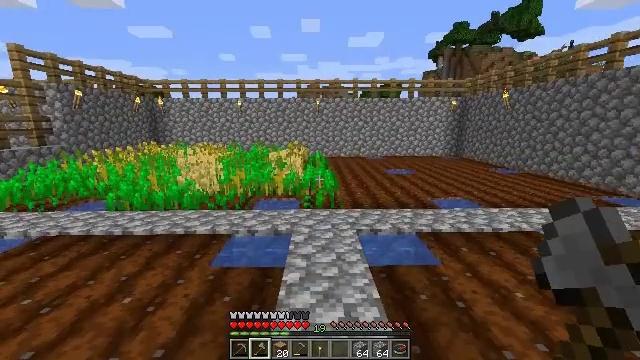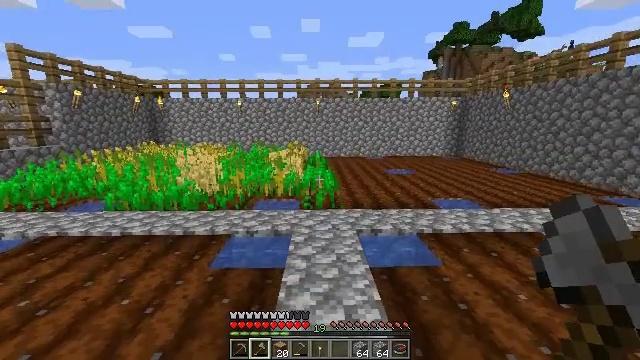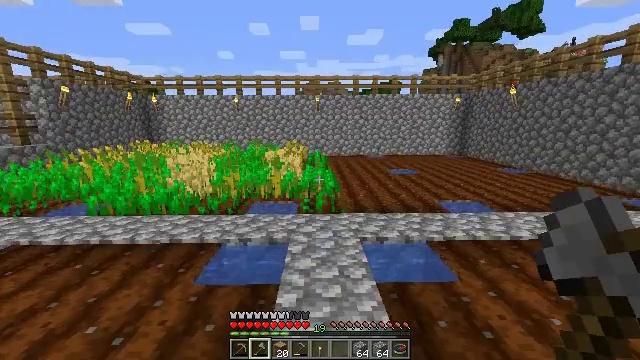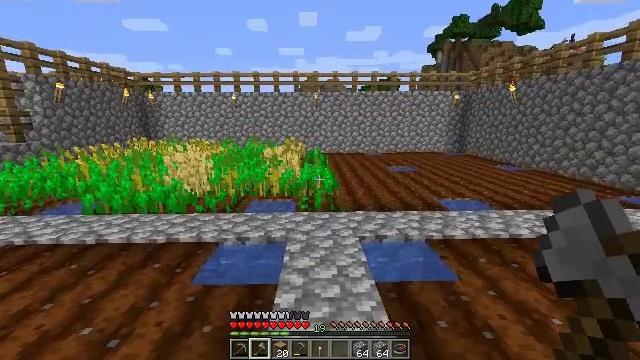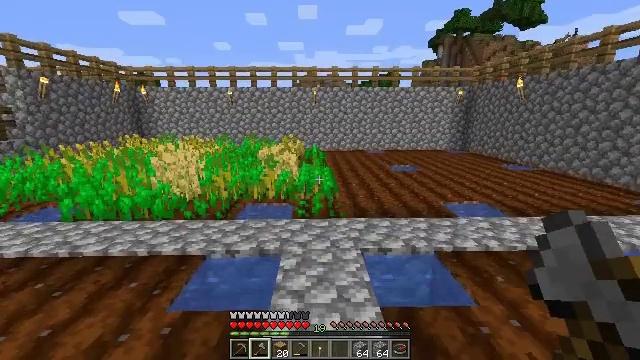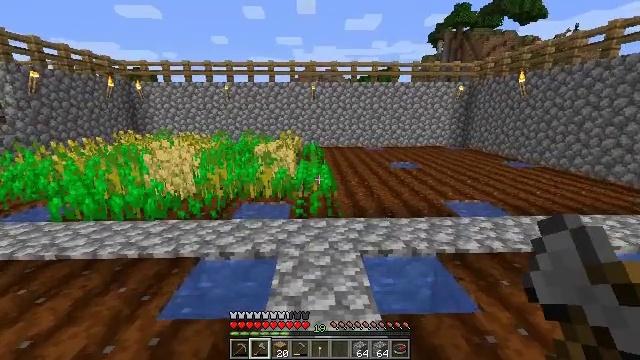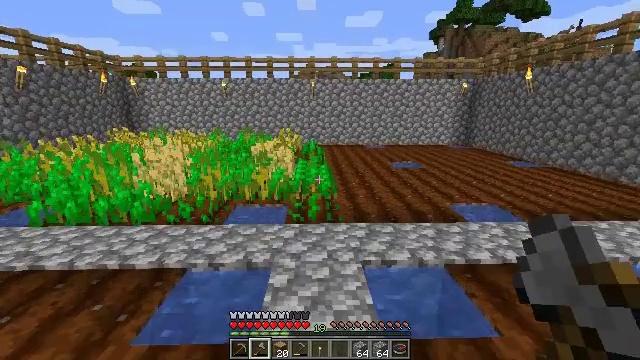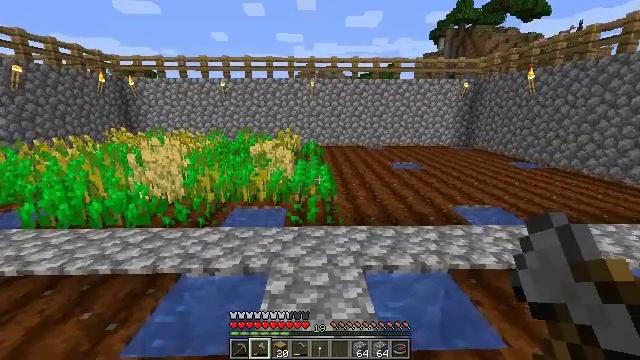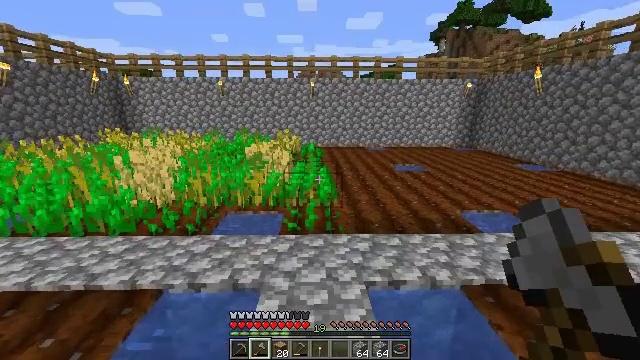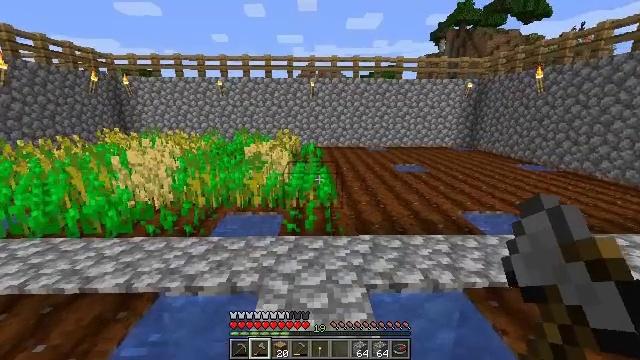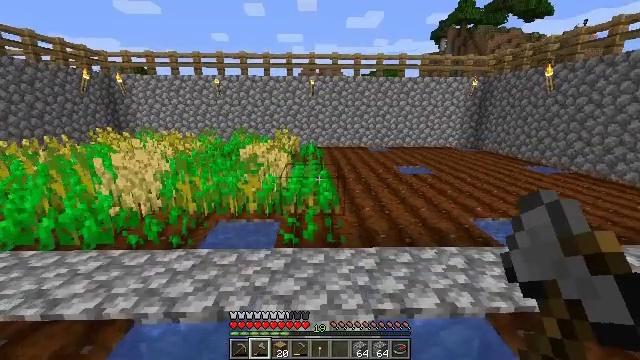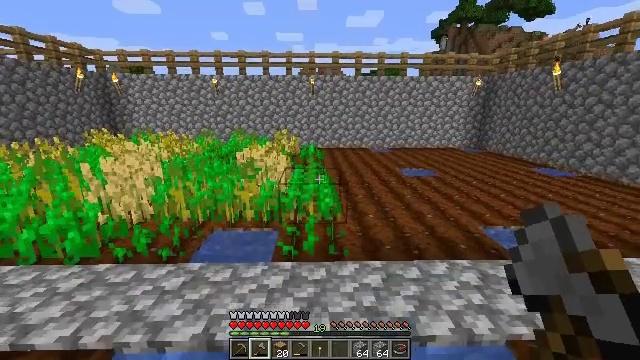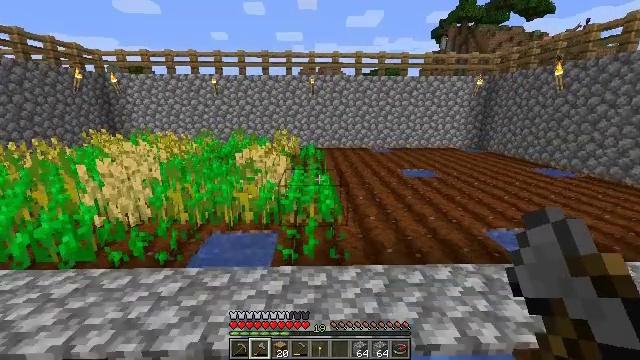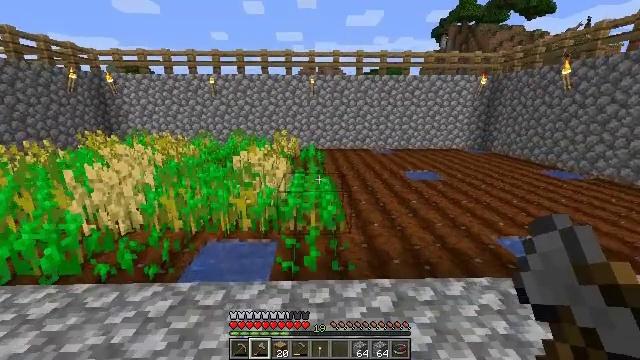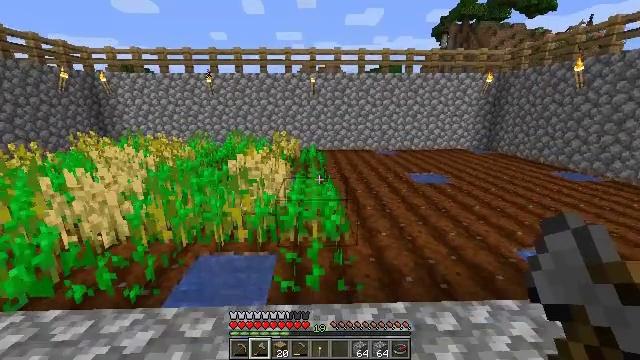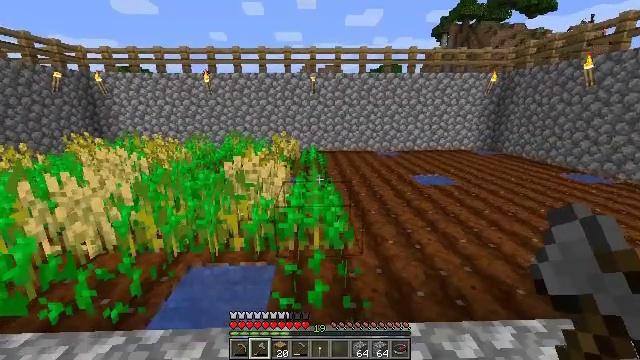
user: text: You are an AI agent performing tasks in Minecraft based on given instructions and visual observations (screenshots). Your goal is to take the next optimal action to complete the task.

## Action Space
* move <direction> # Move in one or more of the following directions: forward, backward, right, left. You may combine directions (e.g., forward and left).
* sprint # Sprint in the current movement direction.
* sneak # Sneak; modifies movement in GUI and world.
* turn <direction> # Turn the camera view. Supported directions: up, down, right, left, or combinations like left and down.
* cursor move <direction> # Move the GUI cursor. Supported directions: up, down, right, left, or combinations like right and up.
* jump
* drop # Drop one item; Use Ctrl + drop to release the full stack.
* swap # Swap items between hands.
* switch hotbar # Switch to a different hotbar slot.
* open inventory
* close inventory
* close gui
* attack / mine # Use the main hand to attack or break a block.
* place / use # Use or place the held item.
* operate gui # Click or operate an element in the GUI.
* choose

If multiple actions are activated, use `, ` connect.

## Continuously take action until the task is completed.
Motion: motion action
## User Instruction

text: Collect wheat crops.
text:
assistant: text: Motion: move forward
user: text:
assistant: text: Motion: move forward
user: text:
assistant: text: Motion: move forward
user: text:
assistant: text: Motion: move forward
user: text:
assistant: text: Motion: move forward
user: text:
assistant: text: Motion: move forward
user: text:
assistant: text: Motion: move forward
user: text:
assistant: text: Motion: move forward
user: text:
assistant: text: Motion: move forward
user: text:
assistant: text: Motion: move forward
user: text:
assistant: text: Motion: move forward
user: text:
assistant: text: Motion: move forward
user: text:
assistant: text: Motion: move forward
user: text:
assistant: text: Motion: move forward
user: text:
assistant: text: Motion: move forward
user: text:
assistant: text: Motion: move forward
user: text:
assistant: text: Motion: no_op
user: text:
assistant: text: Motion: no_op
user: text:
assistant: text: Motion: no_op
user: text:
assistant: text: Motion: switch to hotbar 3
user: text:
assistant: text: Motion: switch to hotbar 3
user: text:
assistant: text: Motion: switch to hotbar 3
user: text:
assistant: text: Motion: switch to hotbar 3
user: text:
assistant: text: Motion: switch to hotbar 3
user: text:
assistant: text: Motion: no_op
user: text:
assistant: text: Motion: no_op
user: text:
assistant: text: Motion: switch to hotbar 4
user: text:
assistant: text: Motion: switch to hotbar 4
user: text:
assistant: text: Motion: switch to hotbar 4
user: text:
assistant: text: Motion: switch to hotbar 4